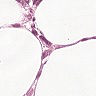
Metastatic tissue present: yes